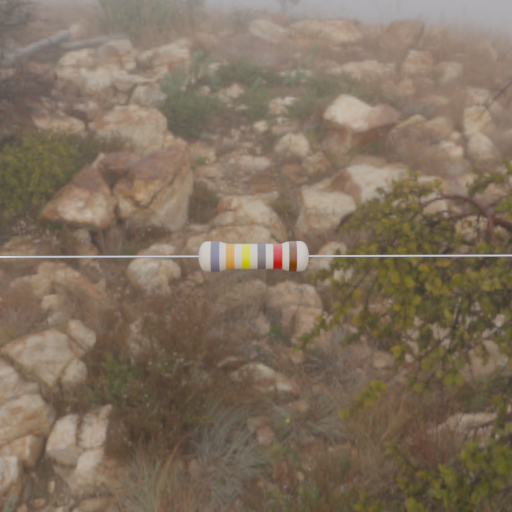
Resistor colour bands (in order): gray, orange, yellow, gray, red, brown